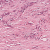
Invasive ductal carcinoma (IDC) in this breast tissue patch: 1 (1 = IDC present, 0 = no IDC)